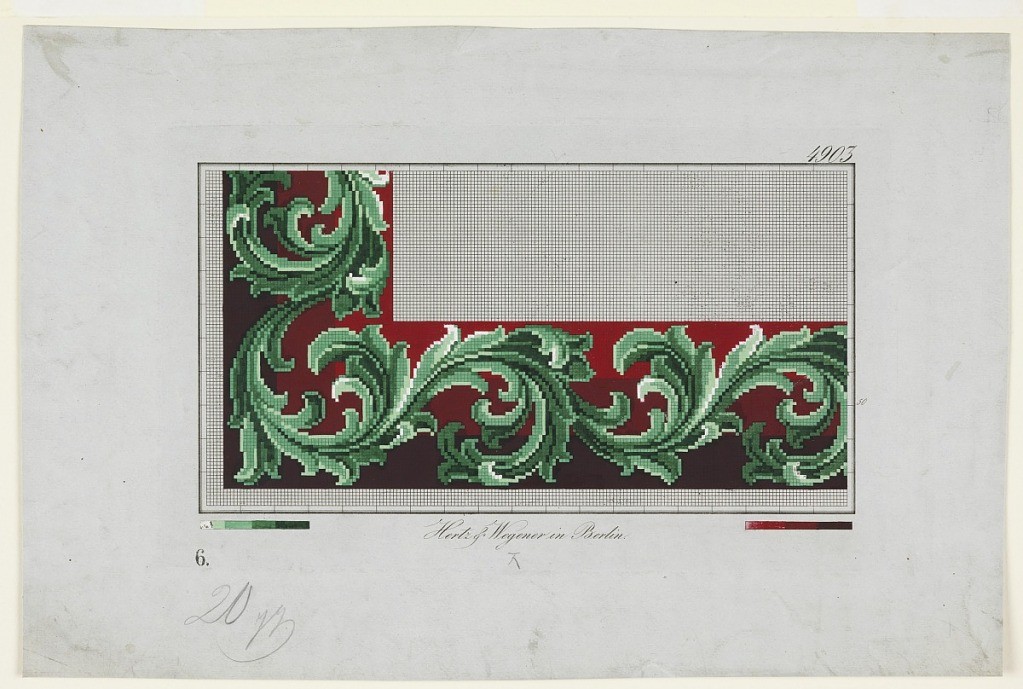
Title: Design for Wool Work
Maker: Hertz and Wegener
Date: ca. 1866
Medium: Brush and gouache on pre-printed squared paper
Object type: Drawing
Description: A design on squared paper, of a border of stylized acanthus leaves in shades of green against a background of three bands of red, shaded from vermilion to maroon.